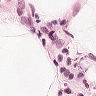
Metastatic tissue present: no